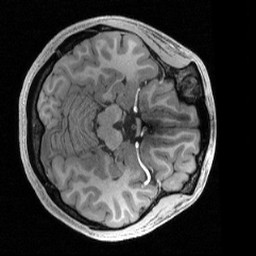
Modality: T1w
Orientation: axial
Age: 21
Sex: female
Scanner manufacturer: siemens
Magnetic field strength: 3 T
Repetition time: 2.4 s
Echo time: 0.00224 s